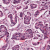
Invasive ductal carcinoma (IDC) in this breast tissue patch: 1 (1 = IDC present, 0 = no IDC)